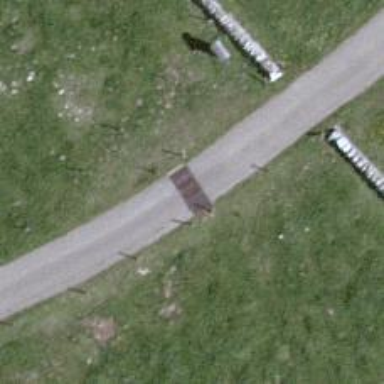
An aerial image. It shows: Cattle grid.